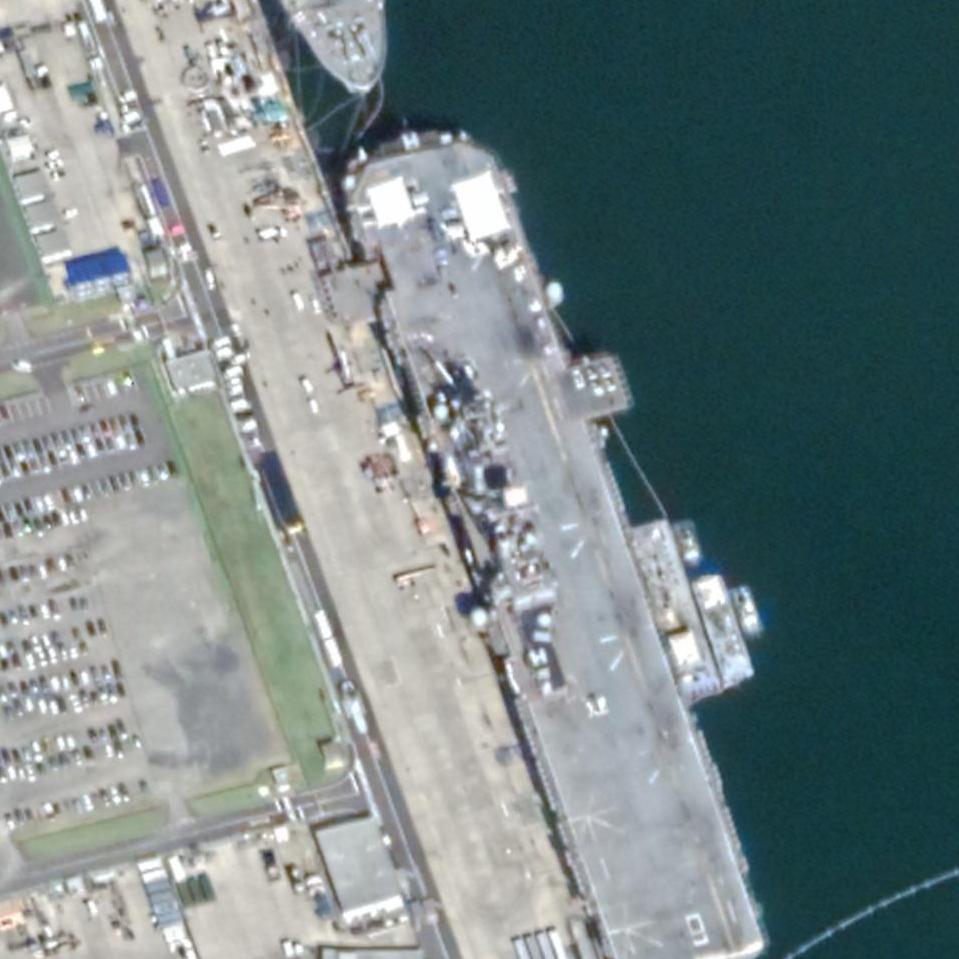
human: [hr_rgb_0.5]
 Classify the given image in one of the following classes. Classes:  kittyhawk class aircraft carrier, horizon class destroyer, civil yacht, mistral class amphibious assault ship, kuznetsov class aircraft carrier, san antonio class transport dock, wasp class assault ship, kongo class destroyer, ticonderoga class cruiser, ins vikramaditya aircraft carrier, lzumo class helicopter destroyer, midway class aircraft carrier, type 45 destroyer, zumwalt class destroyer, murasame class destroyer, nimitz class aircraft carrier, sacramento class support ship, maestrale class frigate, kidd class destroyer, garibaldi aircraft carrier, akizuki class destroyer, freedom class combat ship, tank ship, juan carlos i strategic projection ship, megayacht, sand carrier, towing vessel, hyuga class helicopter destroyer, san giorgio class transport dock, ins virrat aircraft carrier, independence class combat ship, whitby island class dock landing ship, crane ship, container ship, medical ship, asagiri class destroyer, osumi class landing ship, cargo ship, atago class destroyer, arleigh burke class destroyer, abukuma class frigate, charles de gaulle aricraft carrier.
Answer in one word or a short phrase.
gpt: Wasp class assault ship